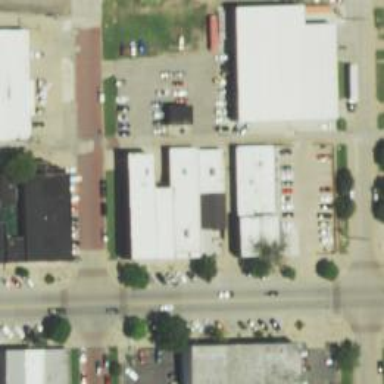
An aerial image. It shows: Alleyway designated as service road.